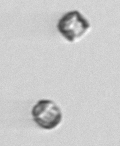
Label: Thalassiosira_sp_aff_mala